Question:
Basing from the above image, is the max version of Opengl my computer can support is 1.4? does that mean that there's no way I can write code with Opengl 2.1?
I'm using Ubuntu 12.04
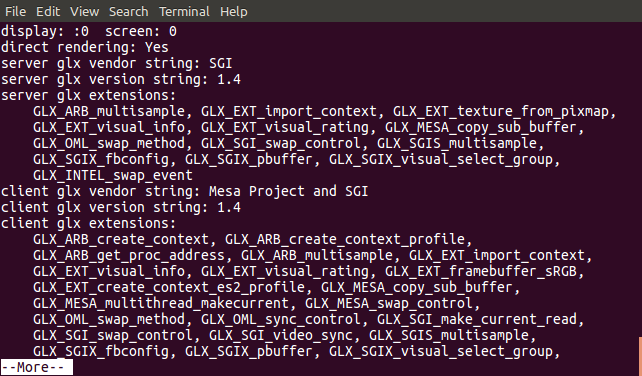
Answer: What you see there is the GLX version. GLX is the container protocol, that delivers OpenGL to the X11 server. You should look for the OpenGL version string, which comes a bit later in that output. Use grep to filter the output, e.g. on my laptop
'''
datenwolf@narfi ~
%> glxinfo | grep version
server glx version string: 1.4
client glx version string: 1.4
GLX version: 1.4
OpenGL version string: 2.1 Mesa 8.0.3
OpenGL shading language version string: 1.20
'''
As you can see, my GLX version is 1.4 as well, but I have OpenGL 2.1 and GLSL 1.20 support on my mobile machine.